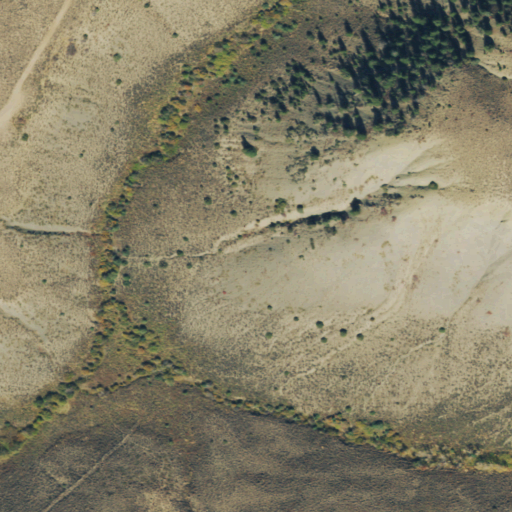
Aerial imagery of valley in Colorado named Cow Camp Gulch containing shrub, evergreen forest, woody wetlands, and grassland